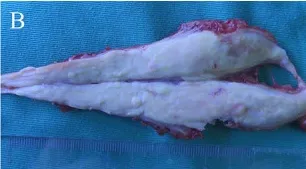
Histopathological features of the tumor. (B) The tumor is dissected, and the surface is uniformly gray-white.
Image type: medical_photograph (other_medical_photograph)